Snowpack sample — Loveland Pass, Silver Plume, Colorado, USA (12/14/25, 10:50 AM MST)
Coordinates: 39.664, -105.882
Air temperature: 36 °F
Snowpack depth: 67 cm
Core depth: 10 cm
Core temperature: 50 °F
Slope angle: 6°, slope face: 326°
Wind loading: low
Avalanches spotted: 0
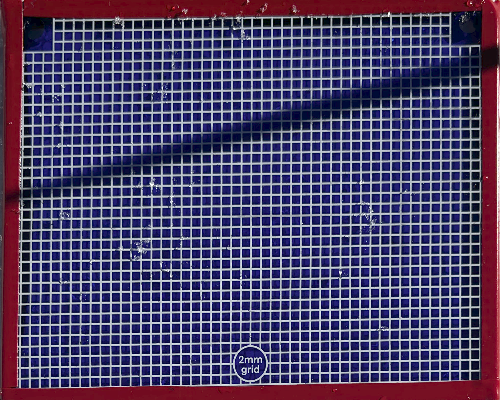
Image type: profile
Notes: No avalanches spotted, very late start to the season with minimal snowpack